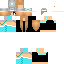
A female human skin with pale skin, wearing blonde long hair dressed in a blue tshirt and blue pants, featuring a closed mouth.